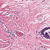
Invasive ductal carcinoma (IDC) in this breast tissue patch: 0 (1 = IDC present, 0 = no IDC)